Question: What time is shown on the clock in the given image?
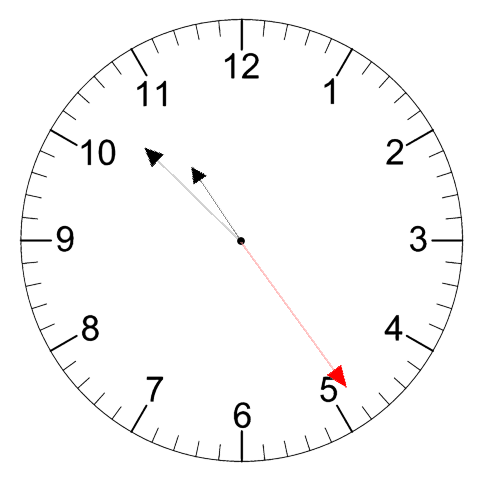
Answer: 10:52:24